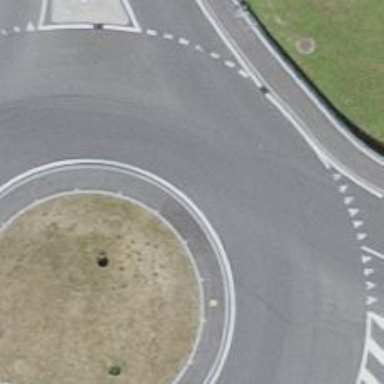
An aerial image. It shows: Secondary road with asphalt surface leading to roundabout junction.